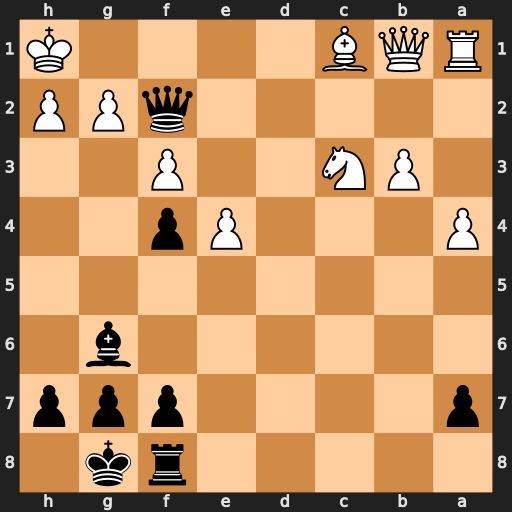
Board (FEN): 5rk1/p4ppp/6b1/8/P3Pp2/1PN2P2/5qPP/RQB4K
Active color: b
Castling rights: -
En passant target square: -
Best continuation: Qf1#